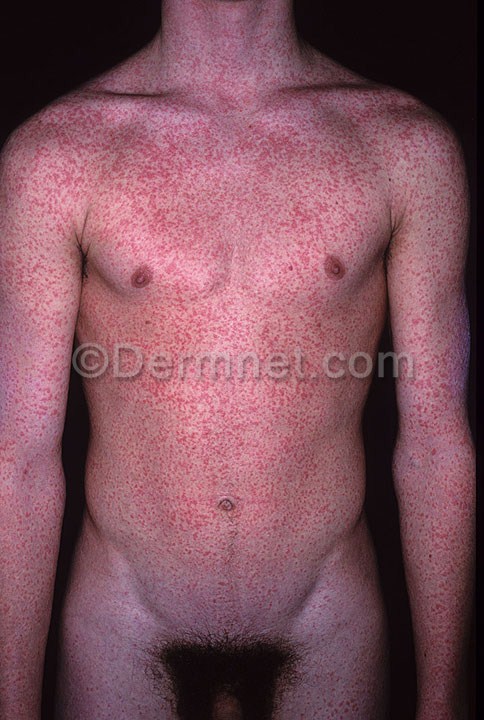
Disease: Exanthems and Drug Eruptions